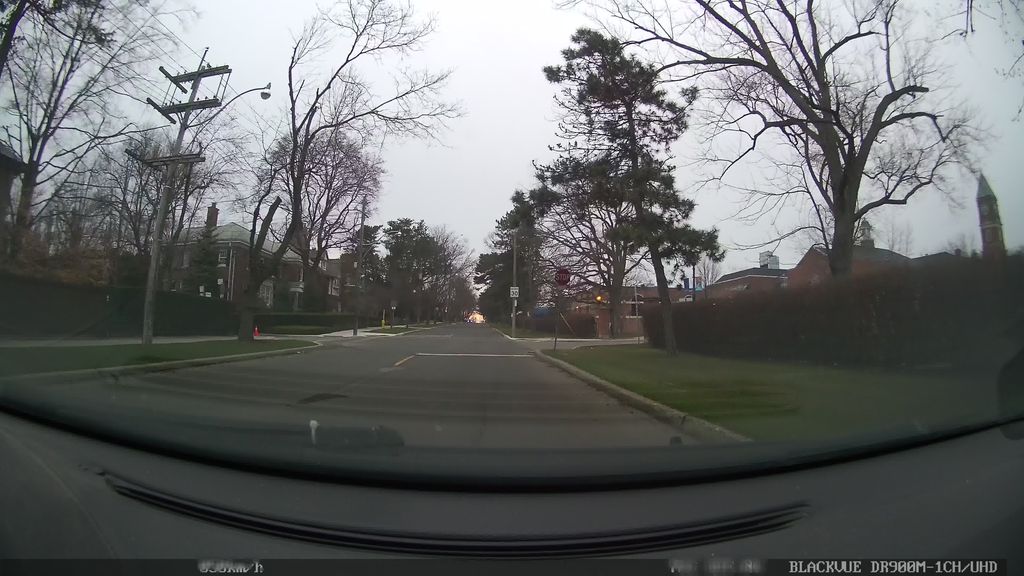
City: toronto